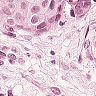
Metastatic tissue present: yes